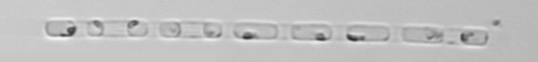
Label: Skeletonema